Interaction volume radius: 10 \u00c5
Interaction volume height: 20 \u00c5
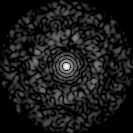
Disorder parameter: 0.808